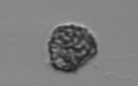
Label: coccolithophorid